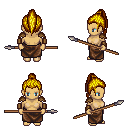
a pixel art fantasy rpg character, female body template, human, tanned skin, leather shoulder armor, robe skirt, blonde long topknot hairstyle, leather bracers, spear, four views (front, back, left, right), 2x2 character sprite sheet, small pixel art, hard edges, no anti-aliasing